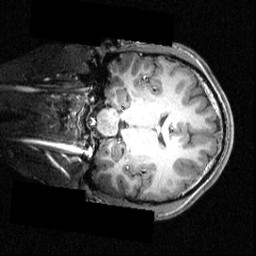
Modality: T1w
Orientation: coronal
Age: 18
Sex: male
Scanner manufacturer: siemens
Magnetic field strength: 3.951 T
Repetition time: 1.5 s
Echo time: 0.00335 s